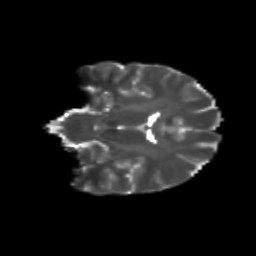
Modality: T2w
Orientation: coronal
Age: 21
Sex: male
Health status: healthy
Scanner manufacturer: siemens
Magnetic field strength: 3 T
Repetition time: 8.6 s
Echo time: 0.095 s